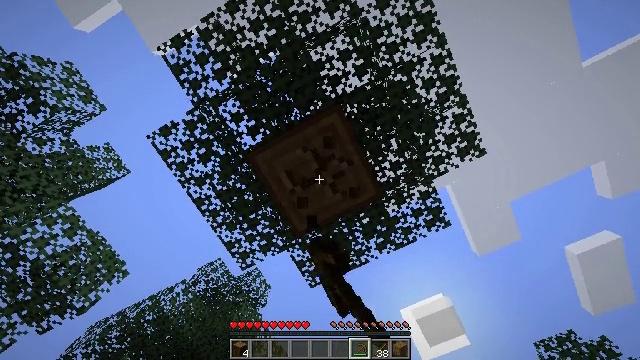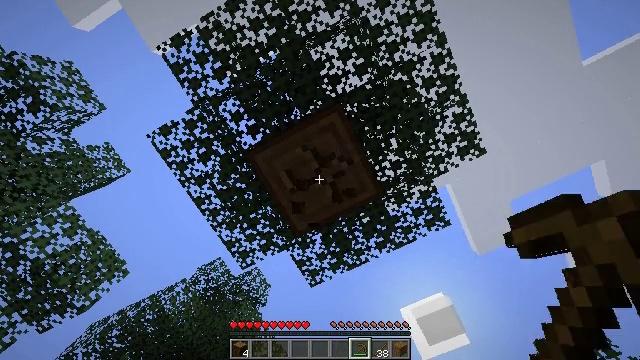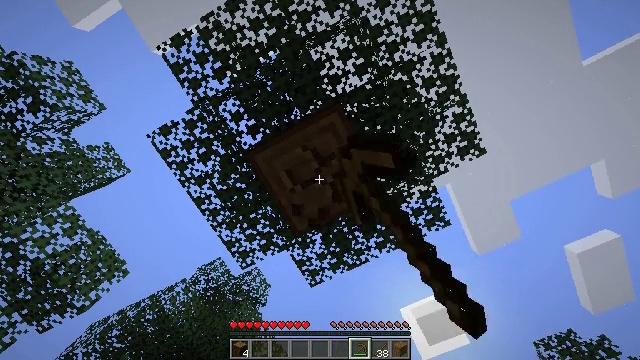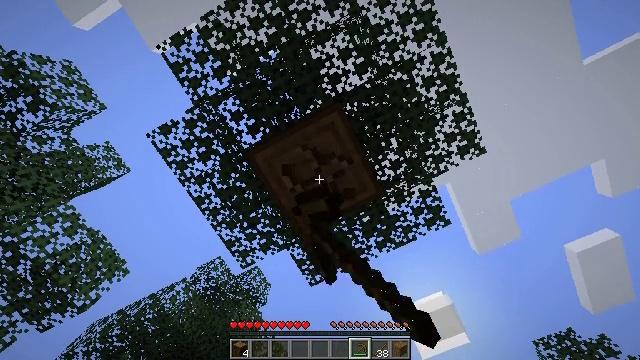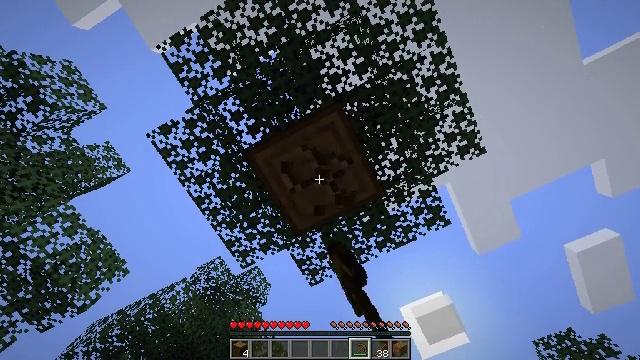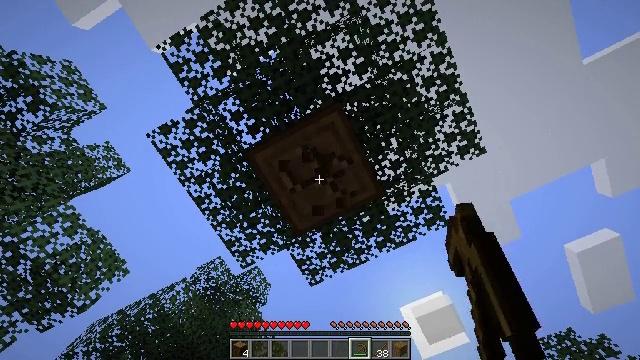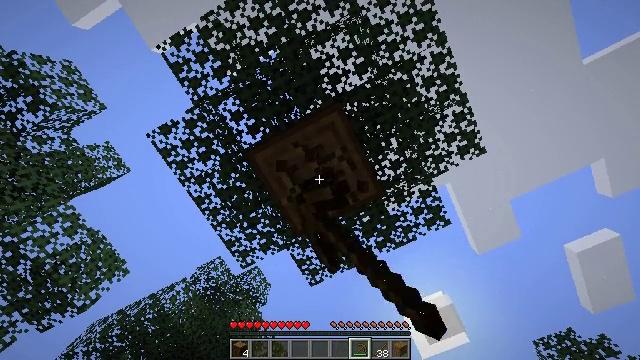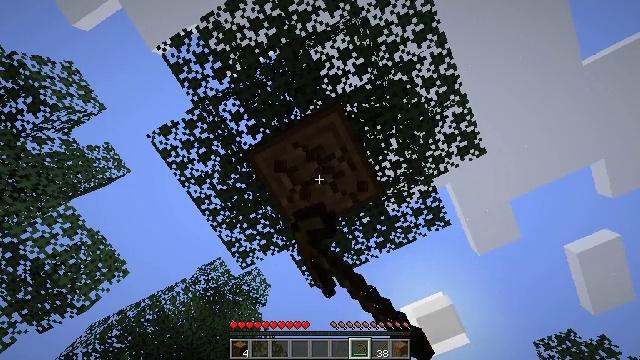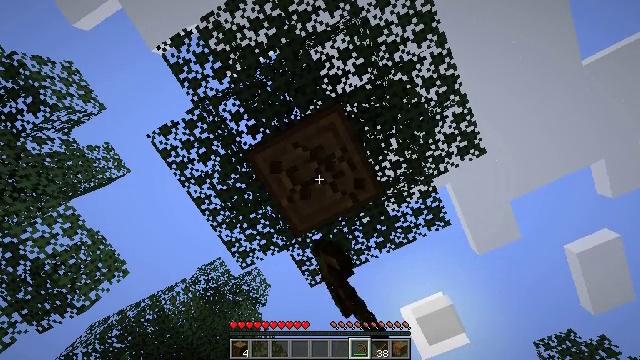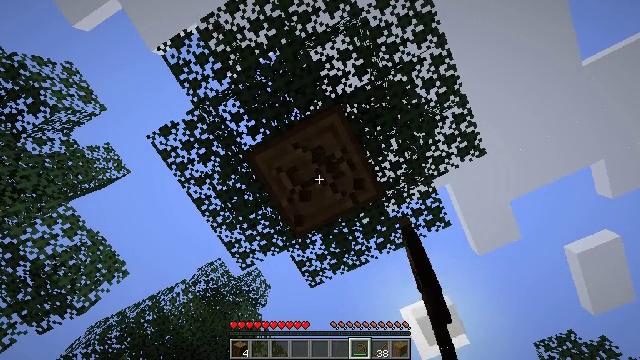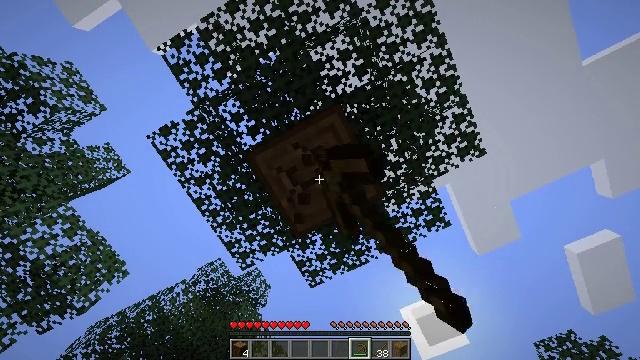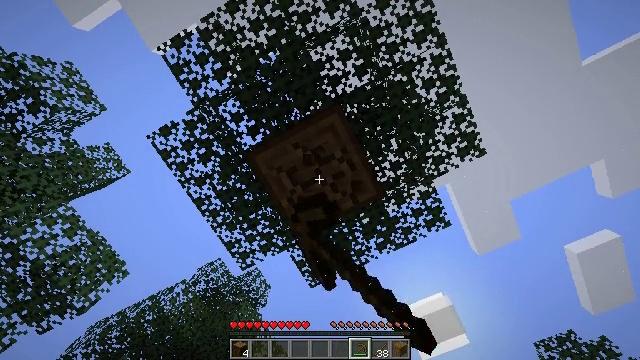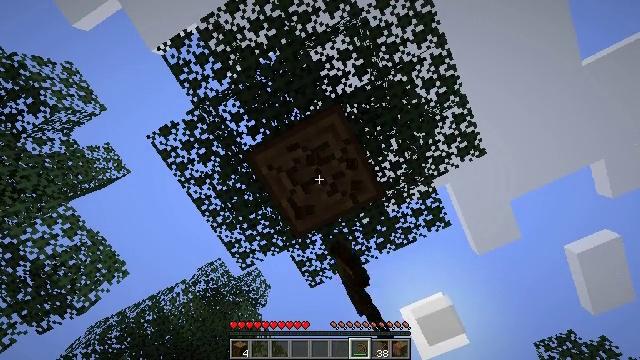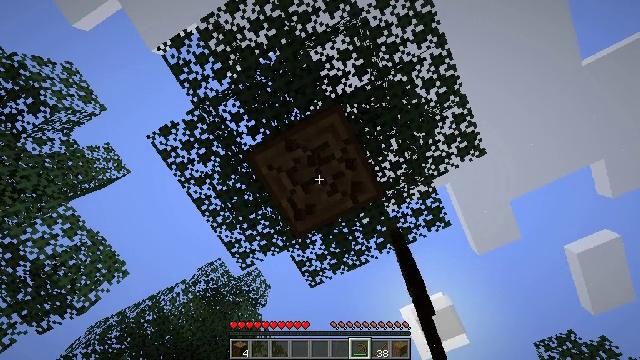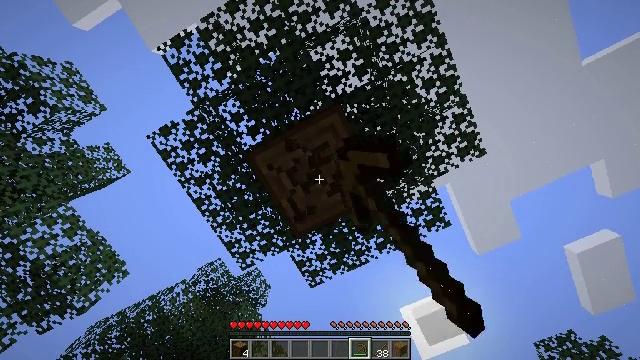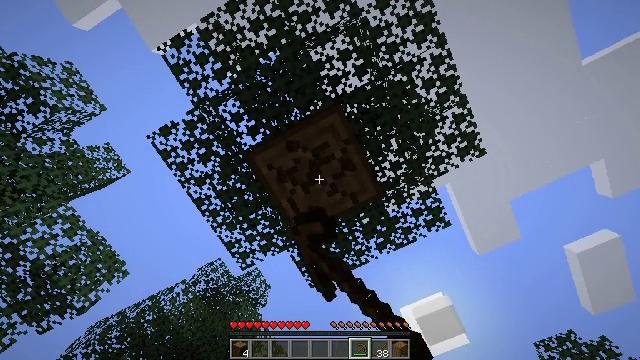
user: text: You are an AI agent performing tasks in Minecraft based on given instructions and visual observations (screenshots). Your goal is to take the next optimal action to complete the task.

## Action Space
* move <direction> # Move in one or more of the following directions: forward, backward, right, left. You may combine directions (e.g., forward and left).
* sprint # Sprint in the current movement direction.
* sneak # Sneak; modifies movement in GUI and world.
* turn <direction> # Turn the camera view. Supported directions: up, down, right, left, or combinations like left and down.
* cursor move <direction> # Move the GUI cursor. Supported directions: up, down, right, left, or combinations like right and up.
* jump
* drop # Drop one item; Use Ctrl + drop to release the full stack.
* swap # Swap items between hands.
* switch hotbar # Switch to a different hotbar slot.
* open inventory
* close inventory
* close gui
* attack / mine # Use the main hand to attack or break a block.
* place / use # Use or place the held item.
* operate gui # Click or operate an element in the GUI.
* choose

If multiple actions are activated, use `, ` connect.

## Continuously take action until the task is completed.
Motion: motion action
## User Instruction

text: Harvest the spruce log from a tree trunk.
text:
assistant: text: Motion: attack / mine
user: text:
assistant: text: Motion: attack / mine
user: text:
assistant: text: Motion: attack / mine
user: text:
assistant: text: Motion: attack / mine
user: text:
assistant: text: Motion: attack / mine
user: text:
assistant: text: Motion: attack / mine
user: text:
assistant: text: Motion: attack / mine
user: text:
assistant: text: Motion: attack / mine
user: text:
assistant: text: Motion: attack / mine
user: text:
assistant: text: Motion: attack / mine
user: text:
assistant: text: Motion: attack / mine
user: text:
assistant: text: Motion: attack / mine
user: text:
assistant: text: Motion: attack / mine
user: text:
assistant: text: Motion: attack / mine
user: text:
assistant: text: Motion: attack / mine
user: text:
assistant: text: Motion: attack / mine
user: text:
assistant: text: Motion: attack / mine
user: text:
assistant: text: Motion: attack / mine
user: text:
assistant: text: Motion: attack / mine
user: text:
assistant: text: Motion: attack / mine
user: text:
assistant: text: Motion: attack / mine
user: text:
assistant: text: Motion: attack / mine
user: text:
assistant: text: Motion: attack / mine
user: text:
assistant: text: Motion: attack / mine
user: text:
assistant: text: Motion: attack / mine
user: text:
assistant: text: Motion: attack / mine
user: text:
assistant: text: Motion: attack / mine
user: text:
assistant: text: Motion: attack / mine
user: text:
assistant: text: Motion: attack / mine
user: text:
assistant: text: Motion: attack / mine